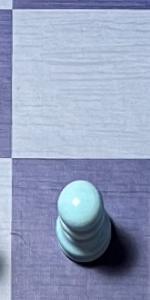
Label: Pawn_White